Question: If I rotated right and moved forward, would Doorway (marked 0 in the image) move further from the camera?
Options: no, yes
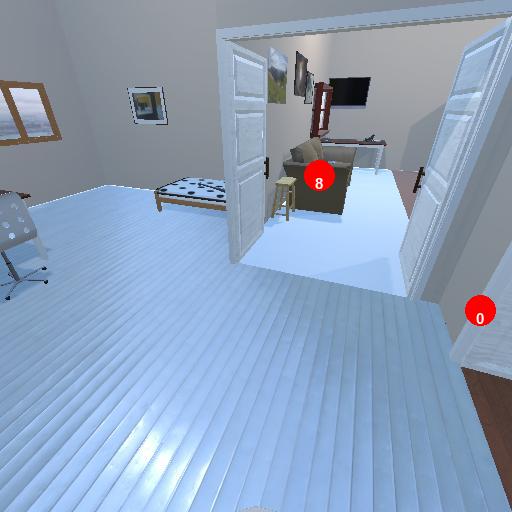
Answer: no